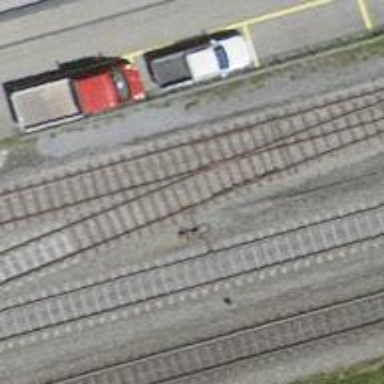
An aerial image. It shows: Railway yard with one track in service.